Interaction volume radius: 10 \u00c5
Interaction volume height: 40 \u00c5
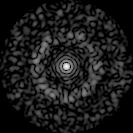
Disorder parameter: 0.827